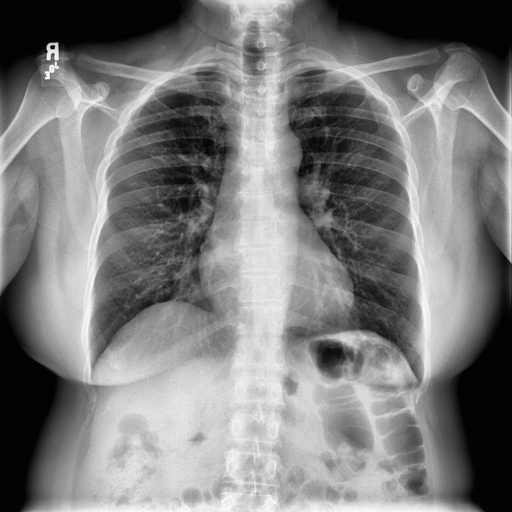
Finding: NORMAL